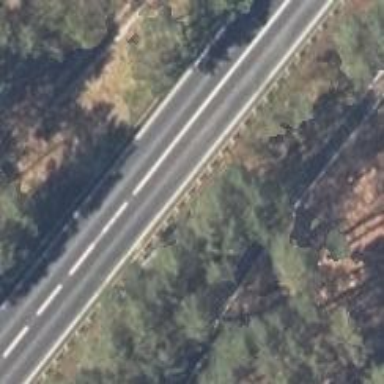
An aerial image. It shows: Primary highway with paved surface.